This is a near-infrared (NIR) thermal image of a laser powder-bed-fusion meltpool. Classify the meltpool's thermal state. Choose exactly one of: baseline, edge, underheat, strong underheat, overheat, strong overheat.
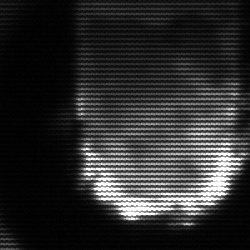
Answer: baseline